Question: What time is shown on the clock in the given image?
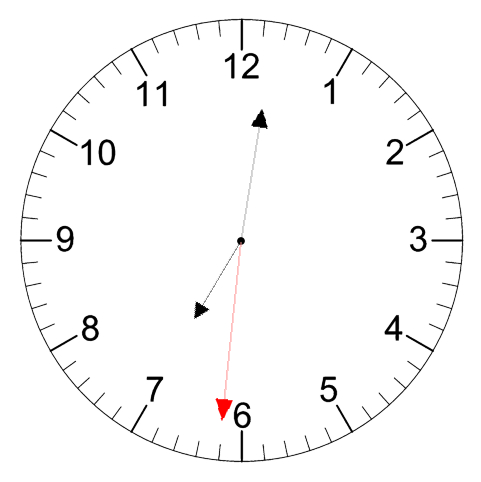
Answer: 07:01:31